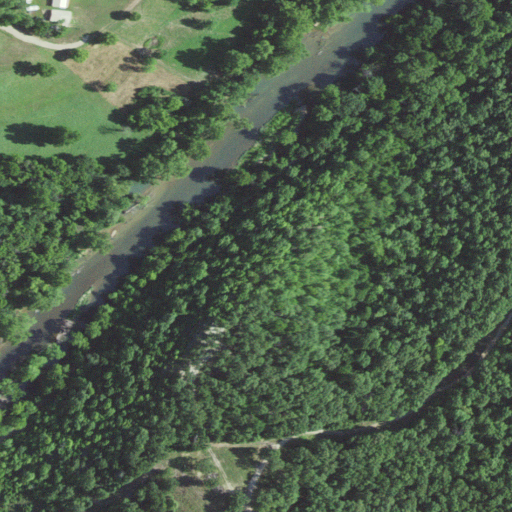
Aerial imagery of cliff(s) in Missouri named Indian Leap Bluff containing deciduous forest, open development, woody wetlands, open water, pasture, medium intensity development, and mixed forest